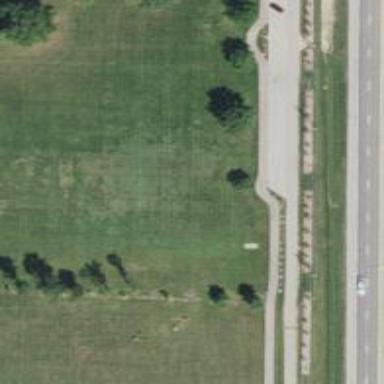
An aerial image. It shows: Disc golf pitch area for leisure land.